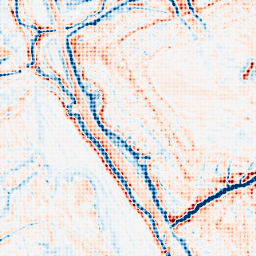
Category: edge_preserving
Decomposition family: bilateral
Decomposition parameters: d: 15
sigma_color: 25
sigma_space: 75
Upsampling method: sinc_blackman
Upsampling parameters: scale: 8
kernel_size: 8
Upsampling scale: 8